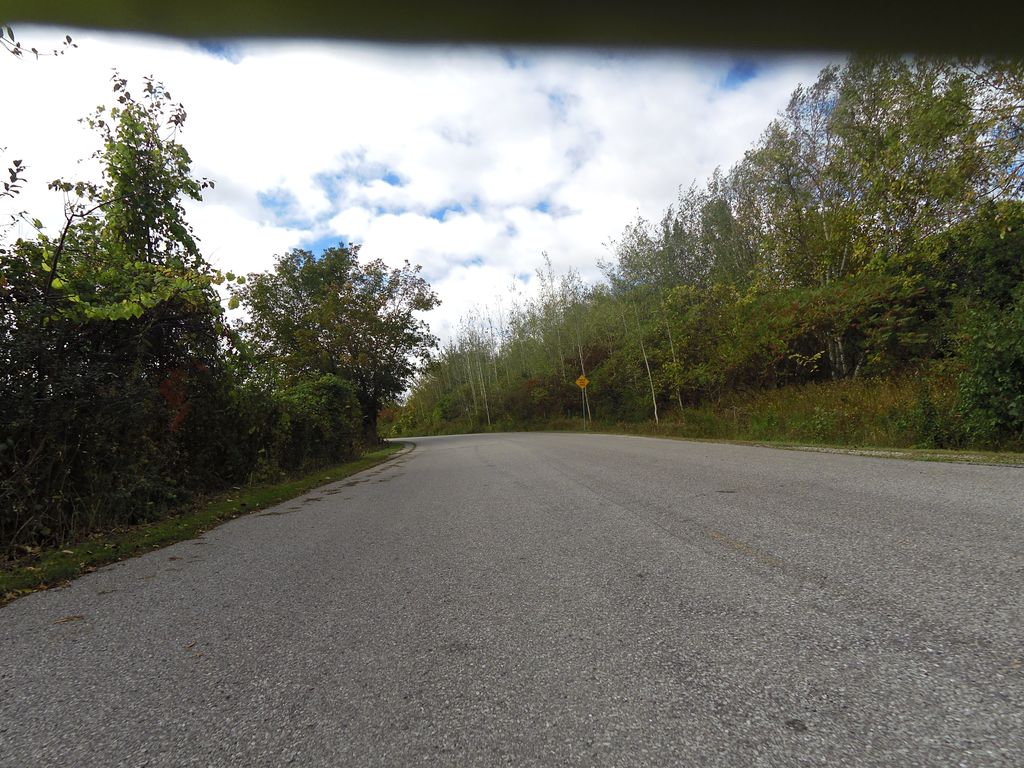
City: toronto